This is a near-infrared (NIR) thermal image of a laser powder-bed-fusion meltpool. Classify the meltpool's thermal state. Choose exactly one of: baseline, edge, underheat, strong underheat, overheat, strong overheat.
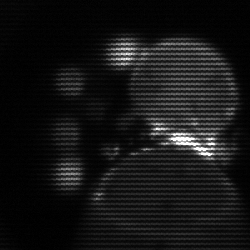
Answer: edge